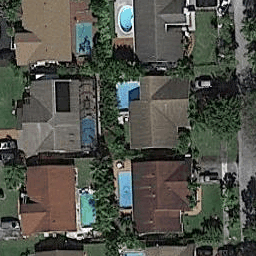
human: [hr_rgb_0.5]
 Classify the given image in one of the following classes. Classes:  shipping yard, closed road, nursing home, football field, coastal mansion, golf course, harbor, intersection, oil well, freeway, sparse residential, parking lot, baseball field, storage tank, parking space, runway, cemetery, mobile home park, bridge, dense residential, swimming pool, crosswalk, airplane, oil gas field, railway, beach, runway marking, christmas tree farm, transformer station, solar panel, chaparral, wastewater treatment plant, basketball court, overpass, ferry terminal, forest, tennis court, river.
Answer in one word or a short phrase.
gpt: dense residential